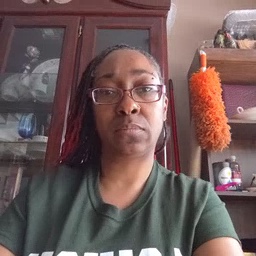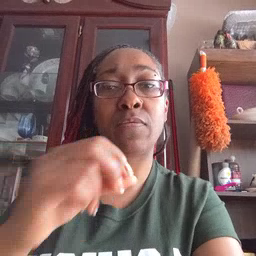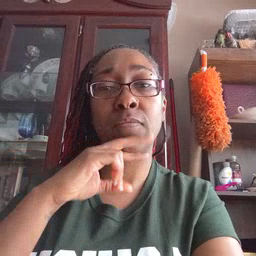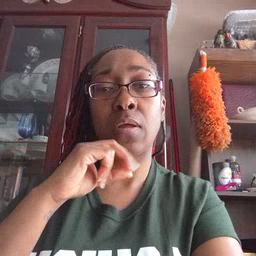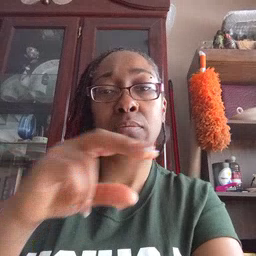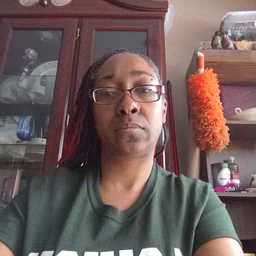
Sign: frog